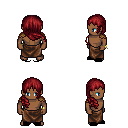
a pixel art fantasy rpg character, male body template, human, dark skin, leather shoulder armor, robe skirt, brunette right-swept hairstyle, bracelets, black slippers, four views (front, back, left, right), 2x2 character sprite sheet, small pixel art, hard edges, no anti-aliasing